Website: bh-photo
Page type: store-pickup
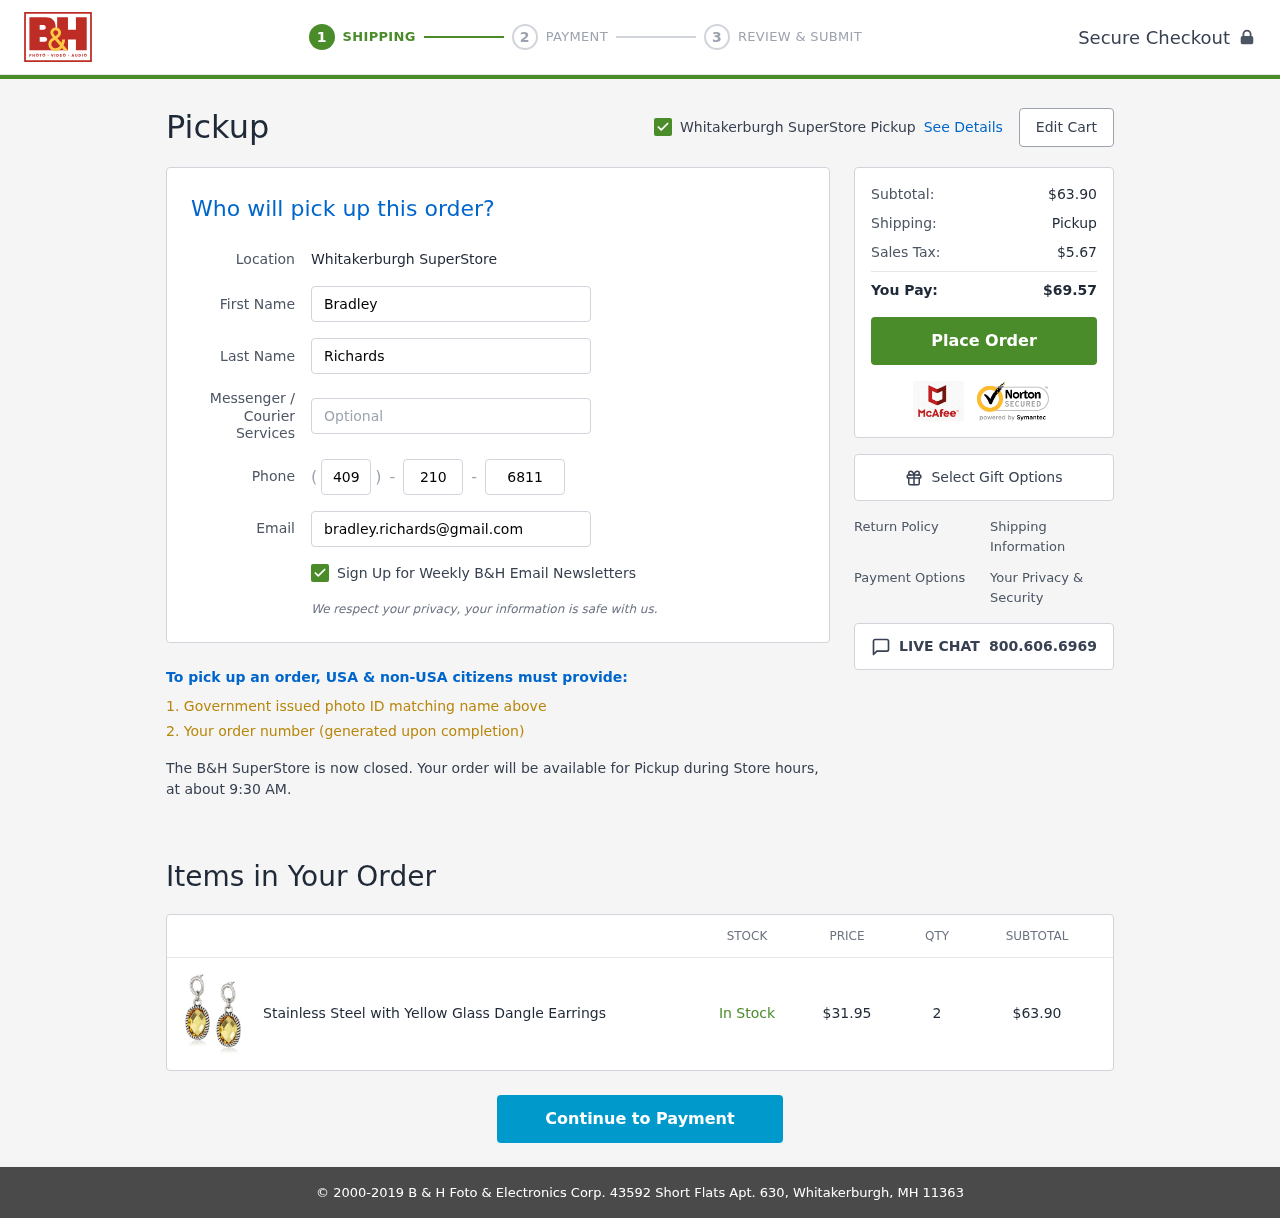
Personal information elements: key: PII_EMAIL
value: bradley.richards@gmail.com
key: PII_FIRSTNAME
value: Bradley
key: PII_LASTNAME
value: Richards
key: PII_LOCATION1_CITY
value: Whitakerburgh SuperStore Pickup
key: PII_LOCATION1_CITY
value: Whitakerburgh SuperStore
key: PII_PHONE_AREA
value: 409
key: PII_PHONE_PREFIX
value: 210
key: PII_PHONE_SUFFIX
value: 6811
Product elements: key: PRODUCT1_NAME
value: Stainless Steel with Yellow Glass Dangle Earrings
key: PRODUCT1_PRICE
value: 31.95
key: PRODUCT1_QUANTITY
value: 2
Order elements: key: ORDER_SUBTOTAL
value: $63.90
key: ORDER_TAX
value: $5.67
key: ORDER_TOTAL
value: $69.57